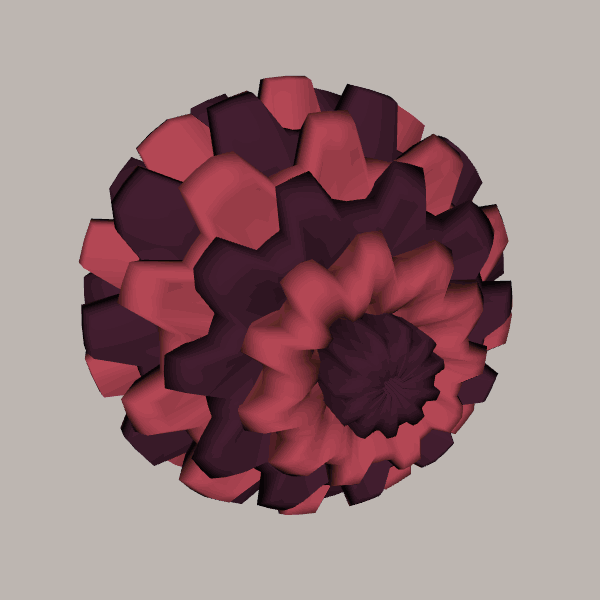
Background: light